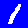
Digit: 1